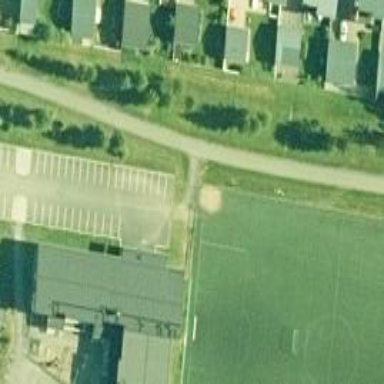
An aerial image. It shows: Asphalt cycleway.